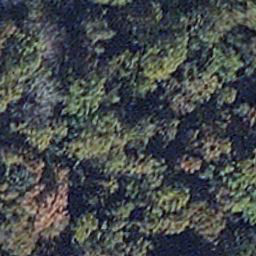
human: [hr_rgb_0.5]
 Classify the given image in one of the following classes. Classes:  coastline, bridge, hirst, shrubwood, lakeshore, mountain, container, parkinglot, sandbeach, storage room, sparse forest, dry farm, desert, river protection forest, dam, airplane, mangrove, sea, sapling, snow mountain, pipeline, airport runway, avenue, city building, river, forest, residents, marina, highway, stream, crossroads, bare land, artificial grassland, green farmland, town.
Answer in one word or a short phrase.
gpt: mangrove